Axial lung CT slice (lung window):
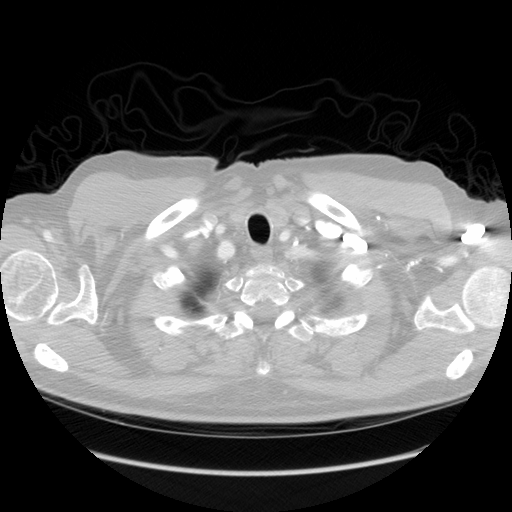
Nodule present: no